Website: home-depot
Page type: delivery-shipping
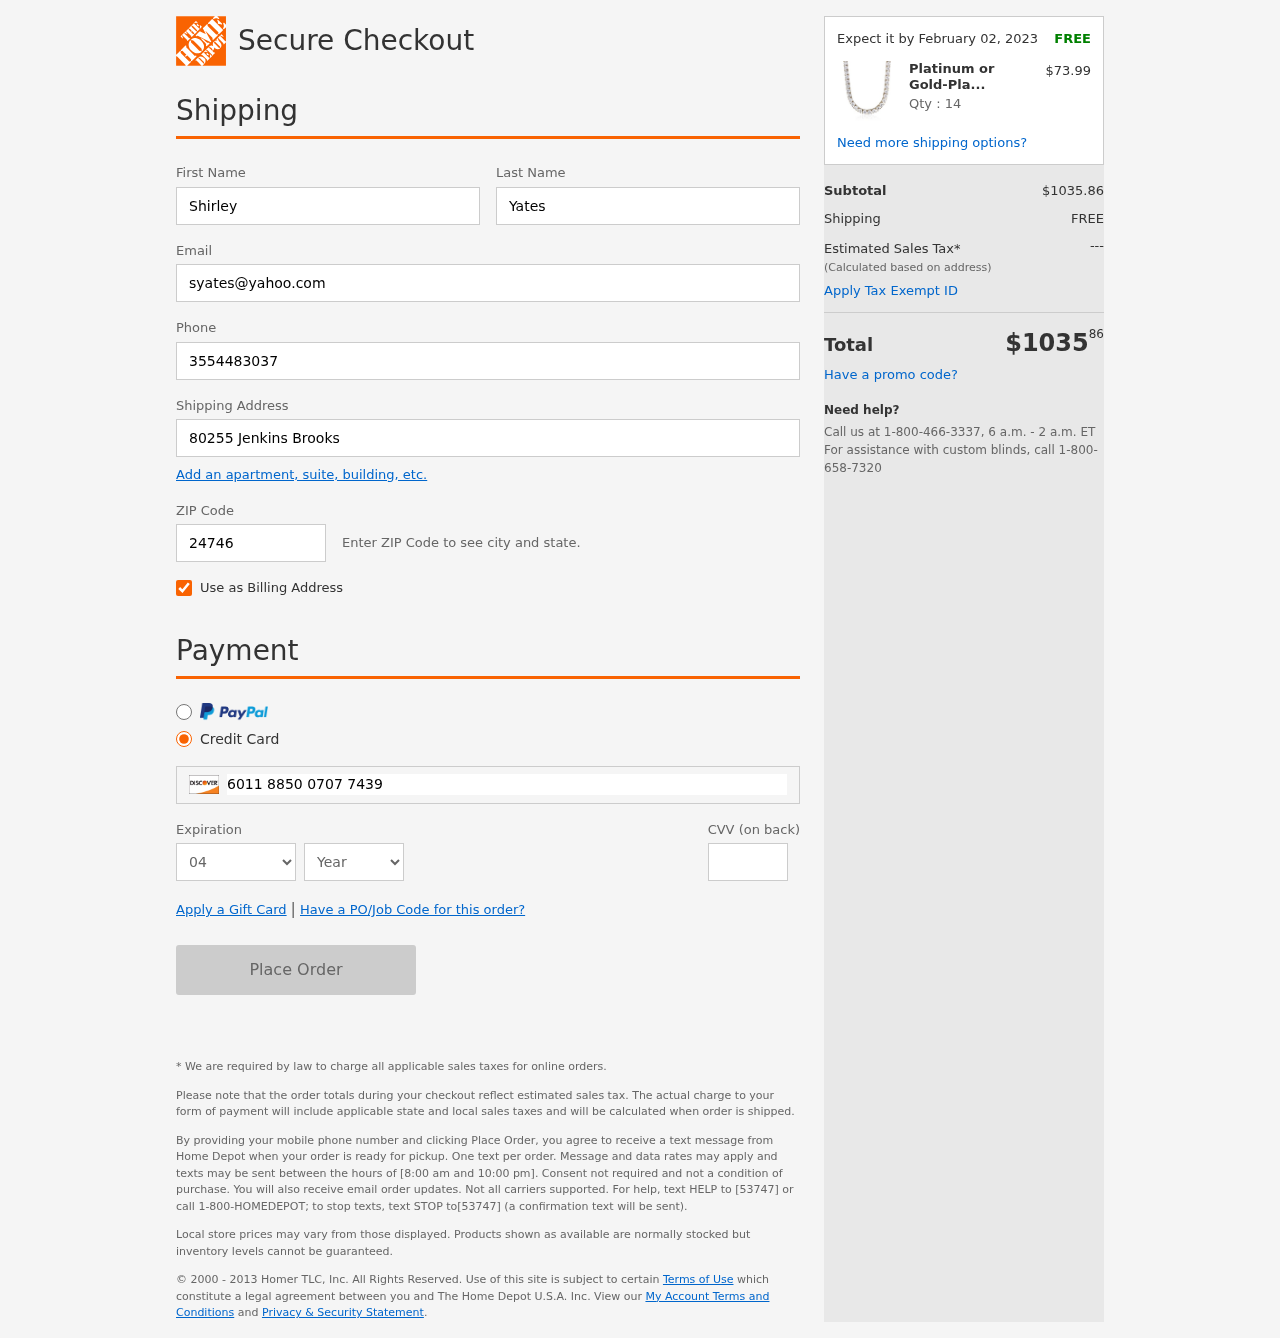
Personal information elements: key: PII_CARD_CVV
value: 727
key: PII_CARD_EXPIRY_MONTH
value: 04
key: PII_CARD_EXPIRY_YEAR
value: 28
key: PII_CARD_NUMBER
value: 6011 8850 0707 7439
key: PII_EMAIL
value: syates@yahoo.com
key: PII_FIRSTNAME
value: Shirley
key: PII_LASTNAME
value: Yates
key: PII_PHONE
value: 3554483037
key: PII_POSTCODE
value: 24746
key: PII_STREET
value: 80255 Jenkins Brooks
Product elements: key: PRODUCT1_NAME
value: Platinum or Gold-Plated Sterling Silver Swarovski Zirconia Round-Cut Tennis Necklace (5mm), 17"
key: PRODUCT1_PRICE
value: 73.99
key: PRODUCT1_QUANTITY
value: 14
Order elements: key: ORDER_DELIVERY_DATE
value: Expect it by February 02, 2023
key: ORDER_SUBTOTAL
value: $1035.86
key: ORDER_SHIPPING_COST
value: FREE
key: ORDER_TOTAL
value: $103586